The plot shows how the frequency content of a bearing vibration signal evolves over time (STFT spectrogram). Classify the bearing condition as one of: normal, inner_race, outer_race, ball.
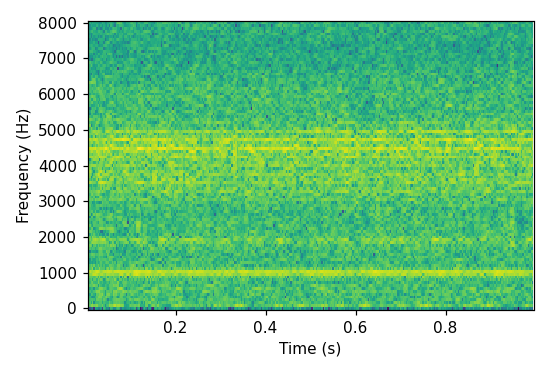
Answer: outer_race